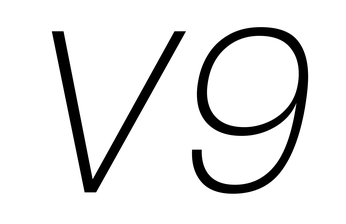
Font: Poppins-ExtraLightItalic